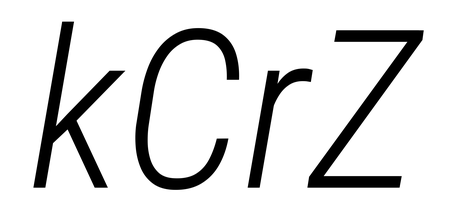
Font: Roboto-Italic_Condensed_Light_Italic